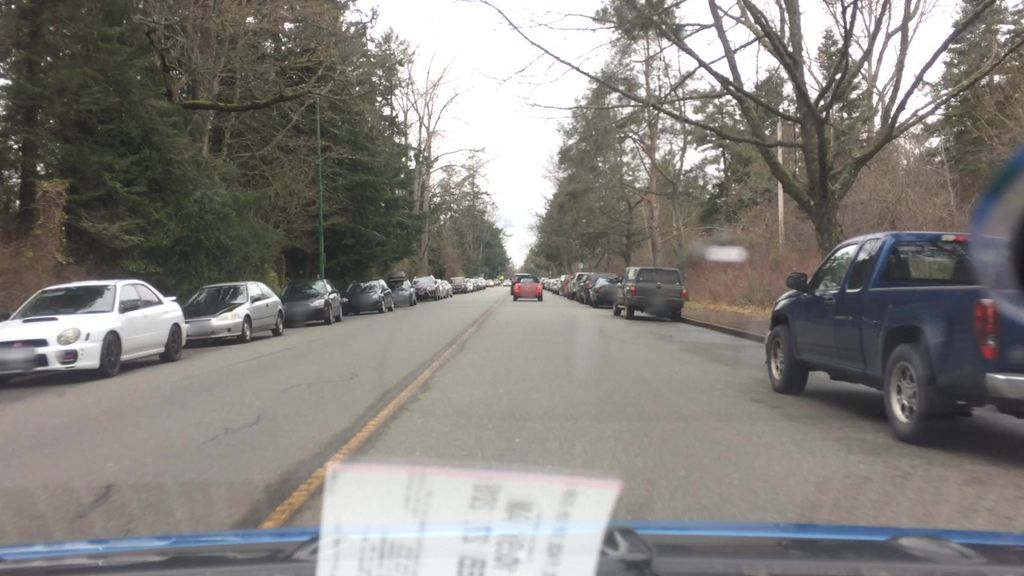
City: victoria